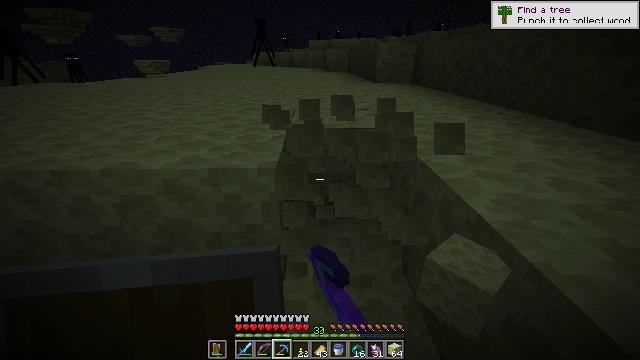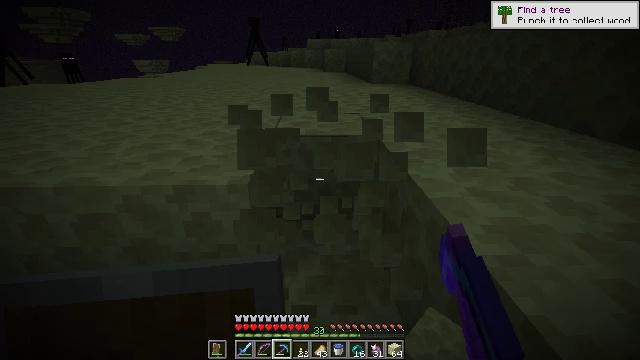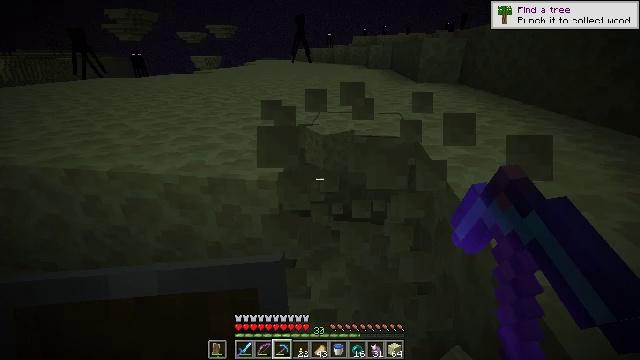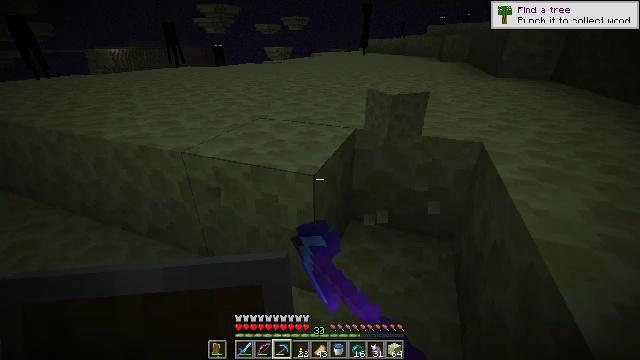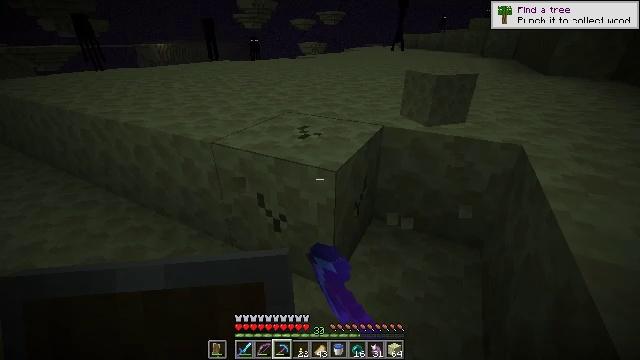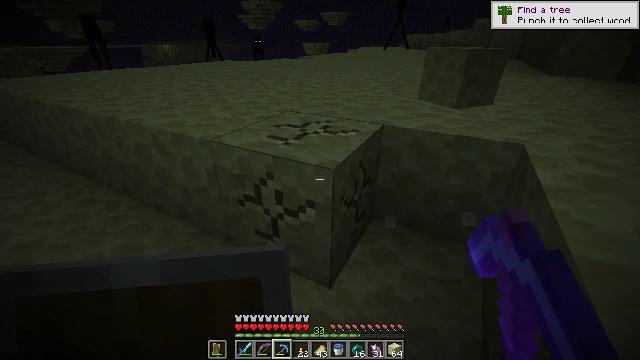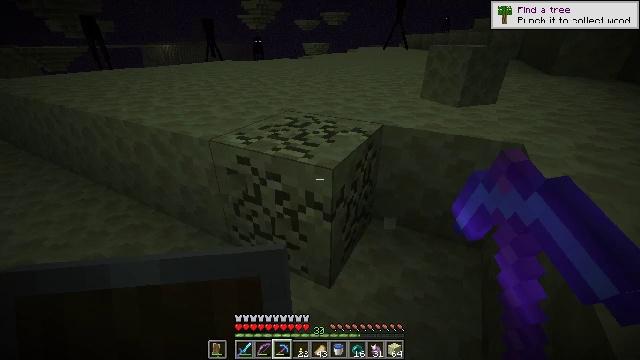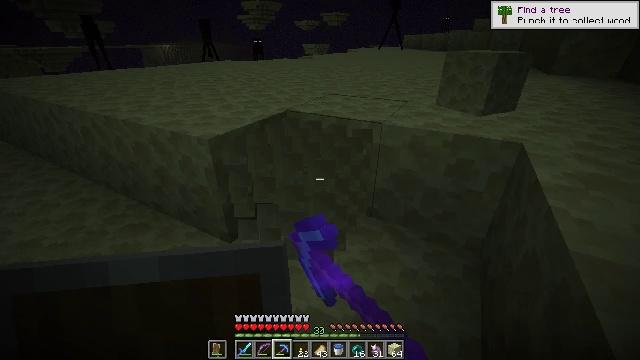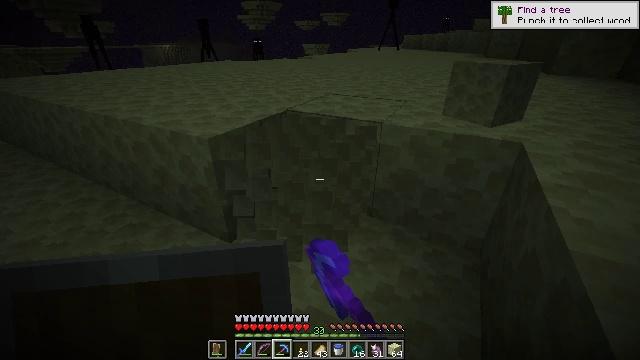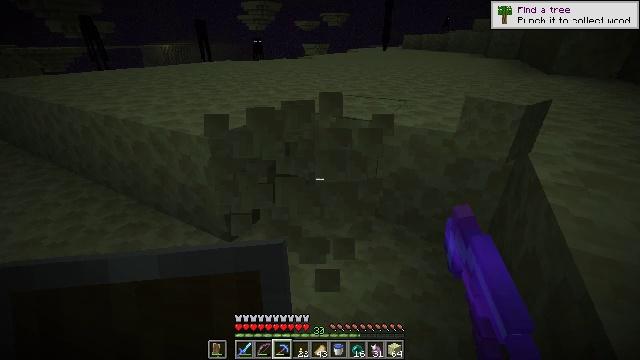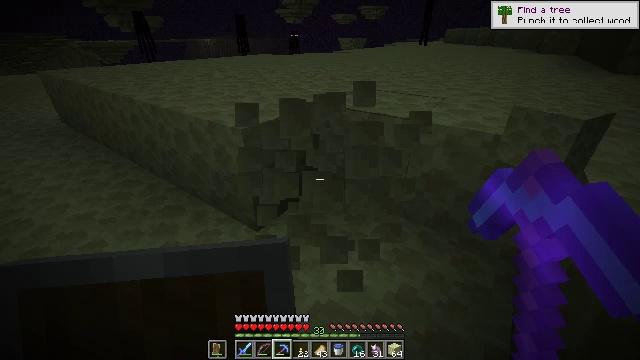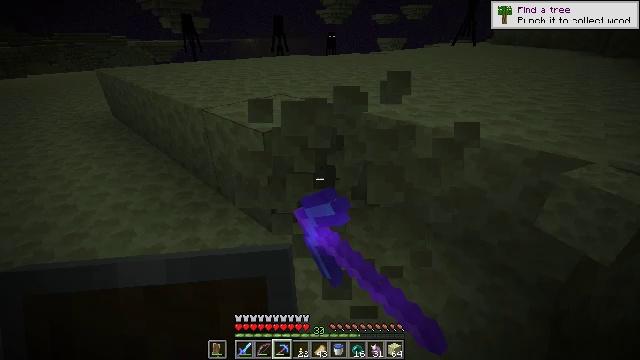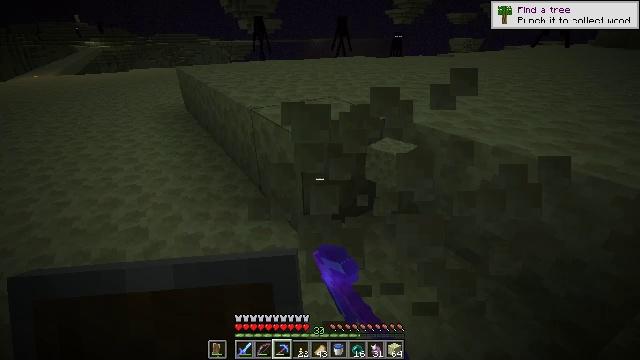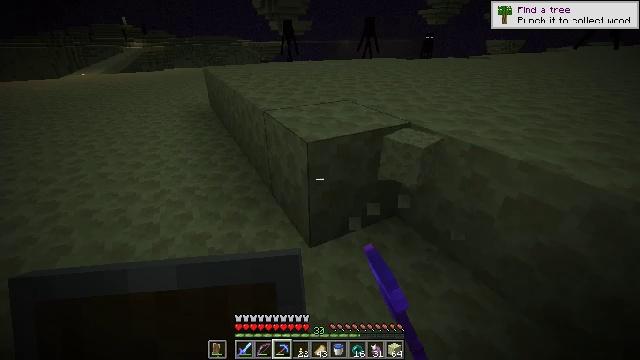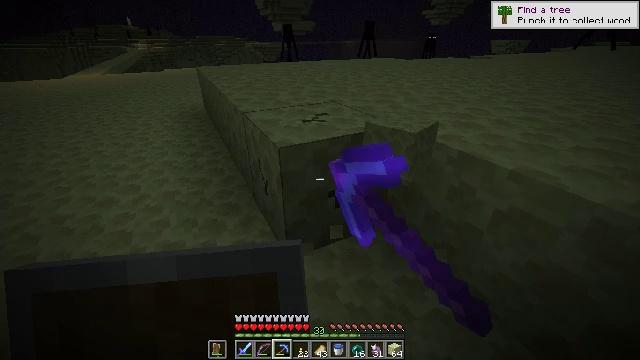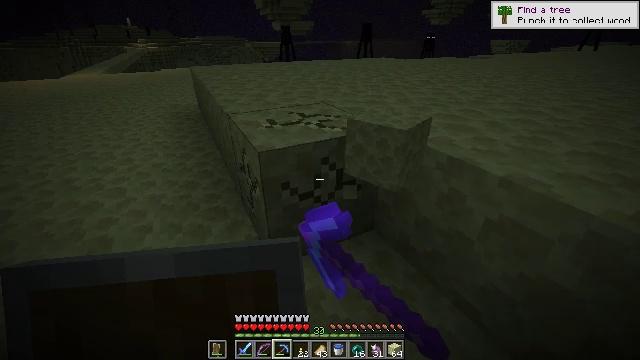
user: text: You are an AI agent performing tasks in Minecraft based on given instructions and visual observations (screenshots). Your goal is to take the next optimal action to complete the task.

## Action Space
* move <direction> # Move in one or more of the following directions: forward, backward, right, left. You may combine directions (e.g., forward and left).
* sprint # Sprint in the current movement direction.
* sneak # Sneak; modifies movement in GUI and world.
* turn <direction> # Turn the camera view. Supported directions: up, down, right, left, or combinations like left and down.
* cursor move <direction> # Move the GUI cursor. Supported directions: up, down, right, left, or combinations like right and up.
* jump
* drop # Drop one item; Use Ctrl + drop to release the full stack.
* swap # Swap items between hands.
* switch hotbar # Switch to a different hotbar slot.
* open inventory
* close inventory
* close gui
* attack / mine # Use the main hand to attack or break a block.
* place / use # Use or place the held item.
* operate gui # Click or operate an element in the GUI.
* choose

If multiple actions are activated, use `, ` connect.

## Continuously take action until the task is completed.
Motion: motion action
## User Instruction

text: Dig the end stone for building materials.
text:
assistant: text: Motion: move forward and move right, attack / mine
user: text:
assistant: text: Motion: turn left, attack / mine
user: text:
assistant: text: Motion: turn left and down, attack / mine
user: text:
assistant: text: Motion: turn left, attack / mine
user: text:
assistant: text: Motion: attack / mine
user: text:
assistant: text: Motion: attack / mine
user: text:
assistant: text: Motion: attack / mine
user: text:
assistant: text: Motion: attack / mine
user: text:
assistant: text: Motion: attack / mine
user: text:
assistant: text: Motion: move forward and move right, turn left and down, attack / mine
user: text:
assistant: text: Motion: move forward and move right, turn left, attack / mine
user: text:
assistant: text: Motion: move forward and move right, turn left, attack / mine
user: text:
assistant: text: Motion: move forward and move right, turn left, attack / mine
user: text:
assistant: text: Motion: move forward and move right, attack / mine
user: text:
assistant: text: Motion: attack / mine
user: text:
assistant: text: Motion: attack / mine
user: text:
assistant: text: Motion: attack / mine
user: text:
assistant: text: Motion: turn left, attack / mine
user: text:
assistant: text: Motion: turn left, attack / mine
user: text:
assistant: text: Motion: move forward, turn left, attack / mine
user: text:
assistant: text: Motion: move forward, turn left, attack / mine
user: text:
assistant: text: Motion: move forward, attack / mine
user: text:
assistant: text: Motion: move forward, attack / mine
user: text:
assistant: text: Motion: attack / mine
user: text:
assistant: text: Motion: attack / mine
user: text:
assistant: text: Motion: attack / mine
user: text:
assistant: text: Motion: attack / mine
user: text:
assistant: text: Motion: attack / mine
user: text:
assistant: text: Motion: move forward, attack / mine
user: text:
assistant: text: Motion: move forward, attack / mine